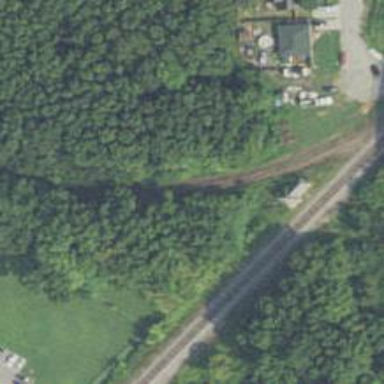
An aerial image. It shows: Disused railway.